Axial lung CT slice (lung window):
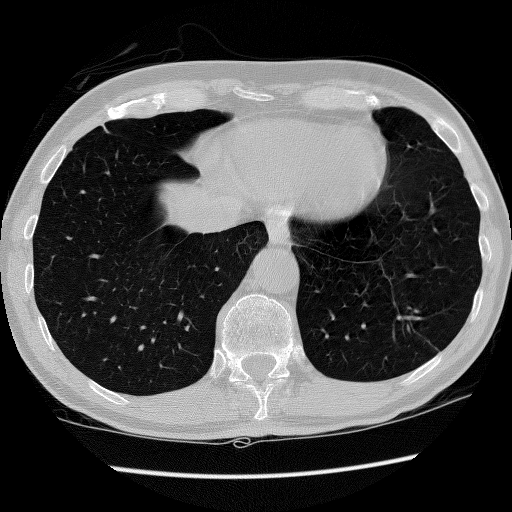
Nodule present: no